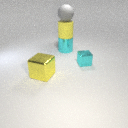
large yellow rubber cylinder below large gray rubber sphere